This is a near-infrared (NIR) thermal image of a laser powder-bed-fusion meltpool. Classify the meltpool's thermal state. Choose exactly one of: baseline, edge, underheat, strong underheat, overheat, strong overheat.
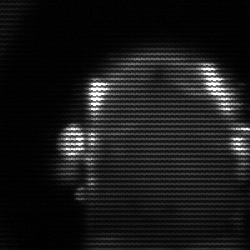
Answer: baseline